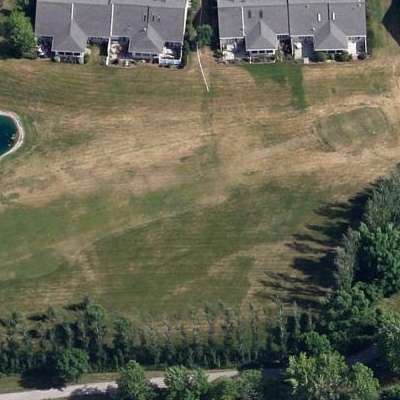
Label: Grass